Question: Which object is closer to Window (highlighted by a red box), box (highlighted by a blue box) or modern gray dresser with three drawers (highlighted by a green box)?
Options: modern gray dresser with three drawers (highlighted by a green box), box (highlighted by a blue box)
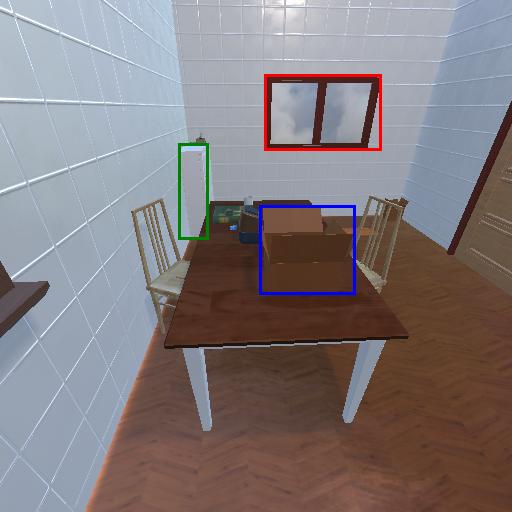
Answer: modern gray dresser with three drawers (highlighted by a green box)